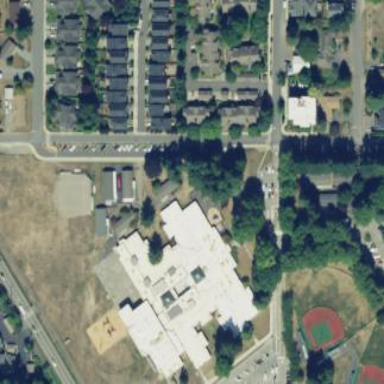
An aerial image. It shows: School building.